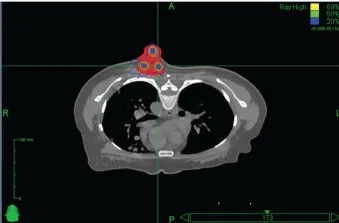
In an axial plane.
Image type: radiology (ct)